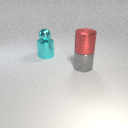
large red metal cylinder above large gray metal cylinder